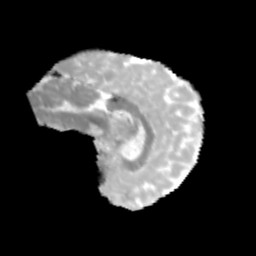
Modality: MD
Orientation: sagittal
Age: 11
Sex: male
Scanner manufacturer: siemens
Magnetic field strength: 3 T
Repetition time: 3.8 s
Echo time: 0.07 s